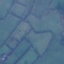
Label: Pasture